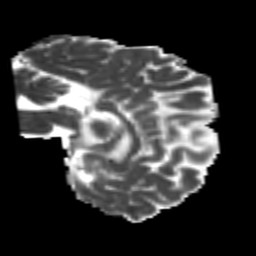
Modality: MD
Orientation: sagittal
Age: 21
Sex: male
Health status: healthy
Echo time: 0.074 s